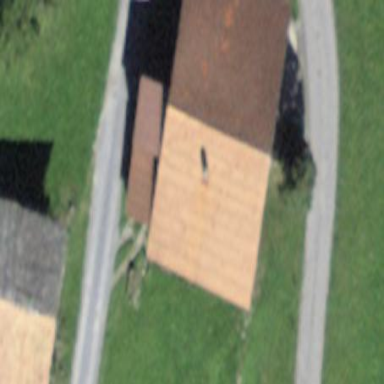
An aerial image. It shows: Farm building.